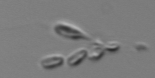
Label: Dinobryon